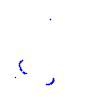
Particle: proton